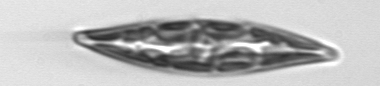
Label: Pleurosigma